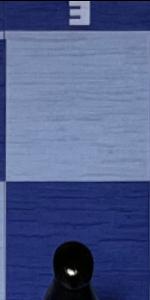
Label: Empty